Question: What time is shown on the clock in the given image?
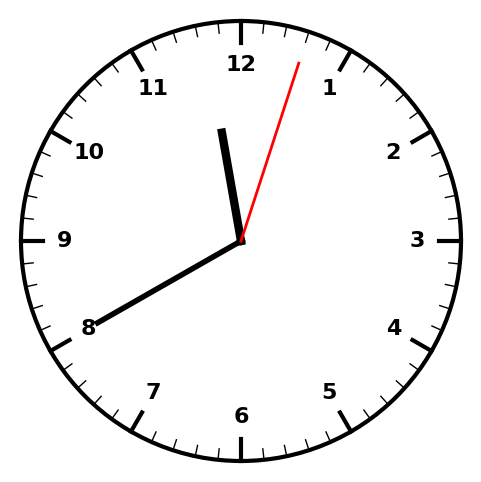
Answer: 11:40:03